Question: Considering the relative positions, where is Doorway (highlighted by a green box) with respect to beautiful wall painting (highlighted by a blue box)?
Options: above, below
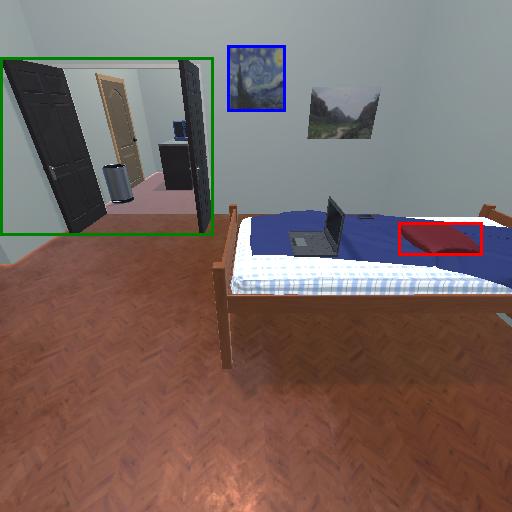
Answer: above